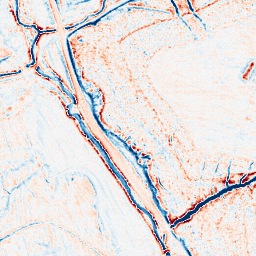
Category: edge_preserving
Decomposition family: anisotropic_diffusion
Decomposition parameters: iterations: 20
kappa: 50
gamma: 0.1
Upsampling method: sinc_blackman
Upsampling parameters: scale: 8
kernel_size: 16
Upsampling scale: 8